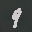
Label: 9